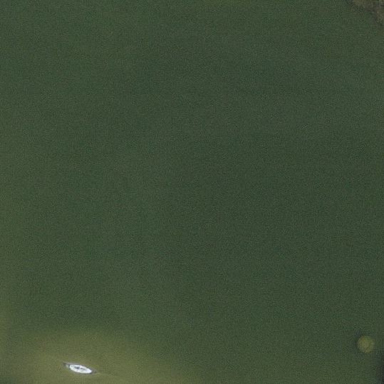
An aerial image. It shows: Water hazard on golf course. The hazard is natural water feature.